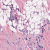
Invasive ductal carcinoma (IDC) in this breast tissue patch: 1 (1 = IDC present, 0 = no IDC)